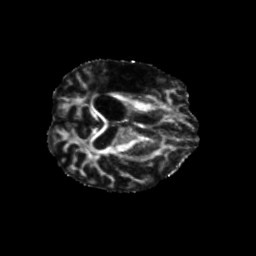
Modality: FA
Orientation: axial
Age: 55
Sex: male
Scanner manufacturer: siemens
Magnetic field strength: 3 T
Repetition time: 5.25 s
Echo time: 0.08 s